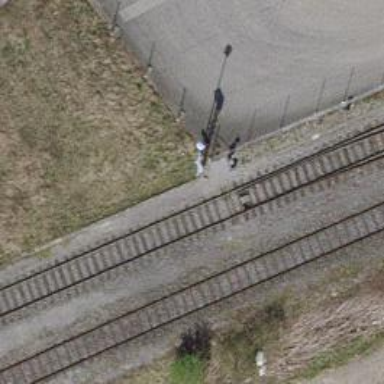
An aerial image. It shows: Railway yard with one track in service.